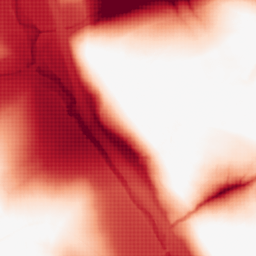
Category: morphological
Decomposition family: tophat
Decomposition parameters: size: 100
mode: black
Upsampling method: sinc_blackman
Upsampling parameters: scale: 8
kernel_size: 16
Upsampling scale: 8